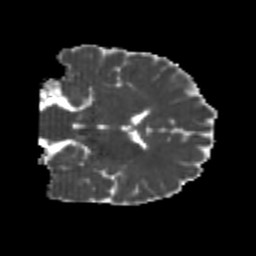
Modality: MD
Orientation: coronal
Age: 22
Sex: male
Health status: healthy
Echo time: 0.074 s